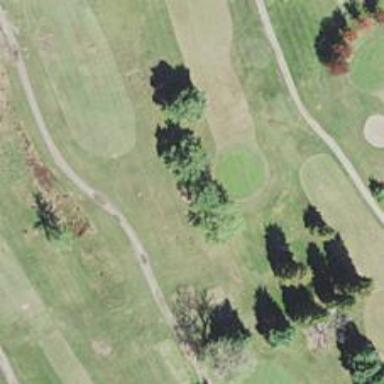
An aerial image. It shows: Golf hole.